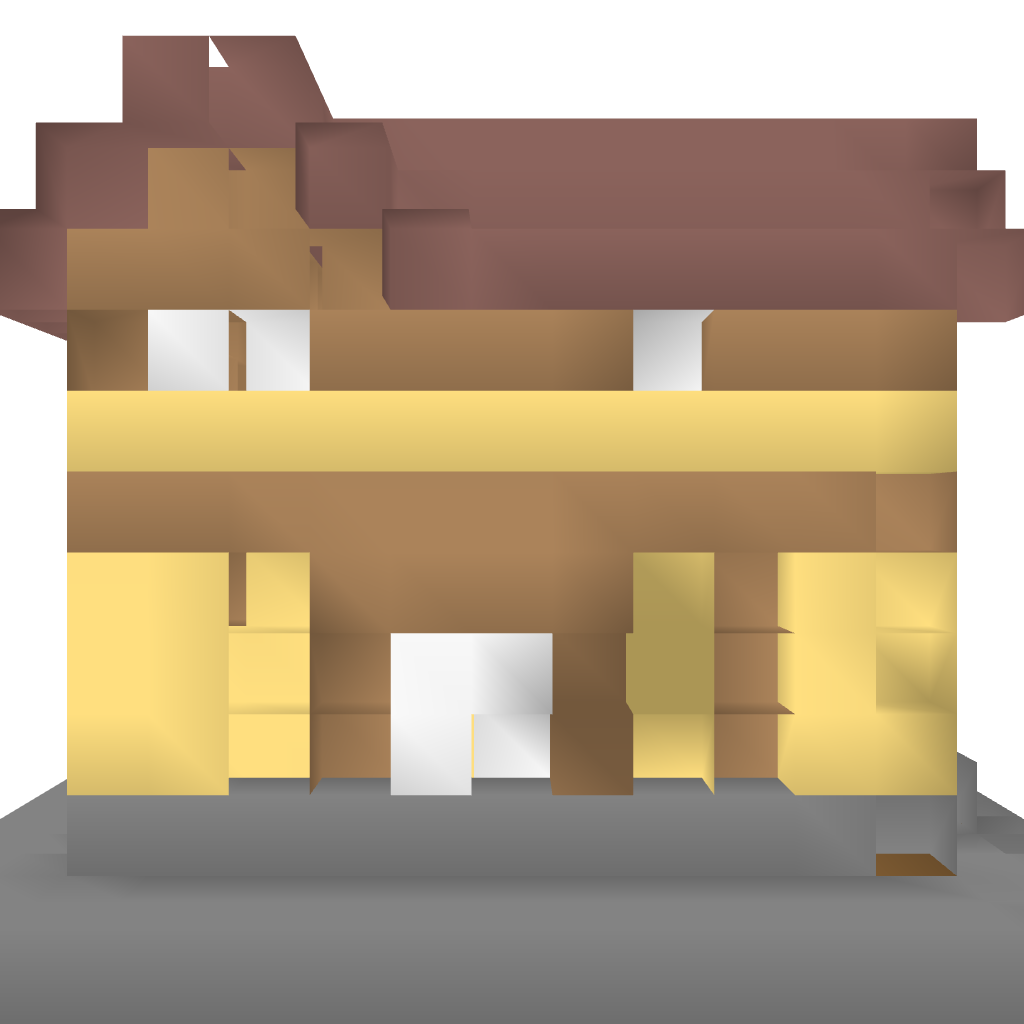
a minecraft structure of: Ultima Online Housing - Two Storey Villa bad low quality